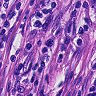
Metastatic tissue present: yes